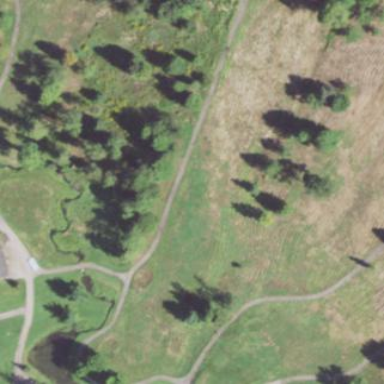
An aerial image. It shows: Grassy area designated as golf fairway.